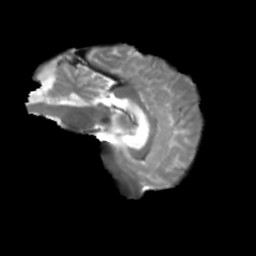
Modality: T2w
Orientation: sagittal
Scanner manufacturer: siemens
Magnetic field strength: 3 T
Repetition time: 4 s
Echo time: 0.0594 s